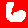
Digit: 6